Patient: sex M, age 37
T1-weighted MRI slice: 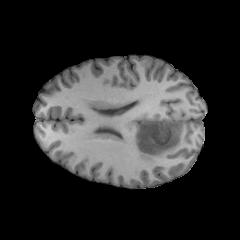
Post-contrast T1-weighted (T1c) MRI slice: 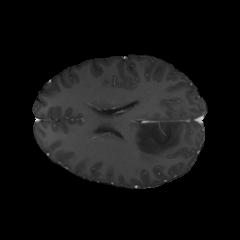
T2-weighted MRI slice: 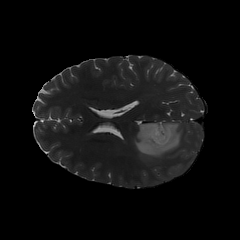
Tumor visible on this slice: yes
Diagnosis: Astrocytoma, IDH-mutant
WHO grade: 2